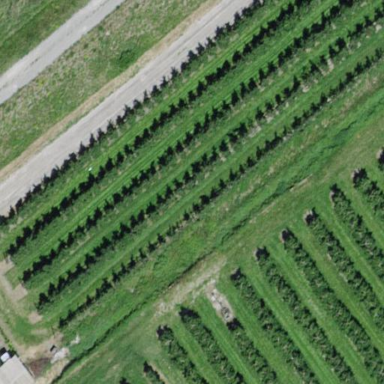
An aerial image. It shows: Orchard.